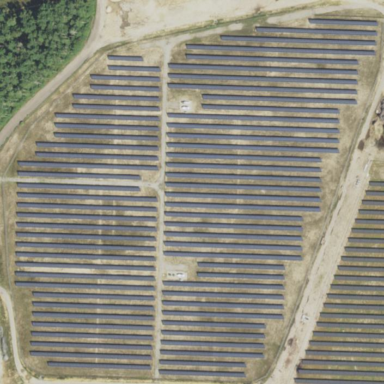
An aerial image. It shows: Solar power plant enclosed by fence. The plant generates electricity using photovoltaic technology.